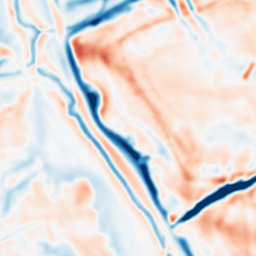
Category: multiscale
Decomposition family: dog_multiscale
Decomposition parameters: sigma_ratio: 1.4
n_scales: 4
base_sigma: 2
Upsampling method: sinc_hamming
Upsampling parameters: scale: 2
kernel_size: 4
Upsampling scale: 2